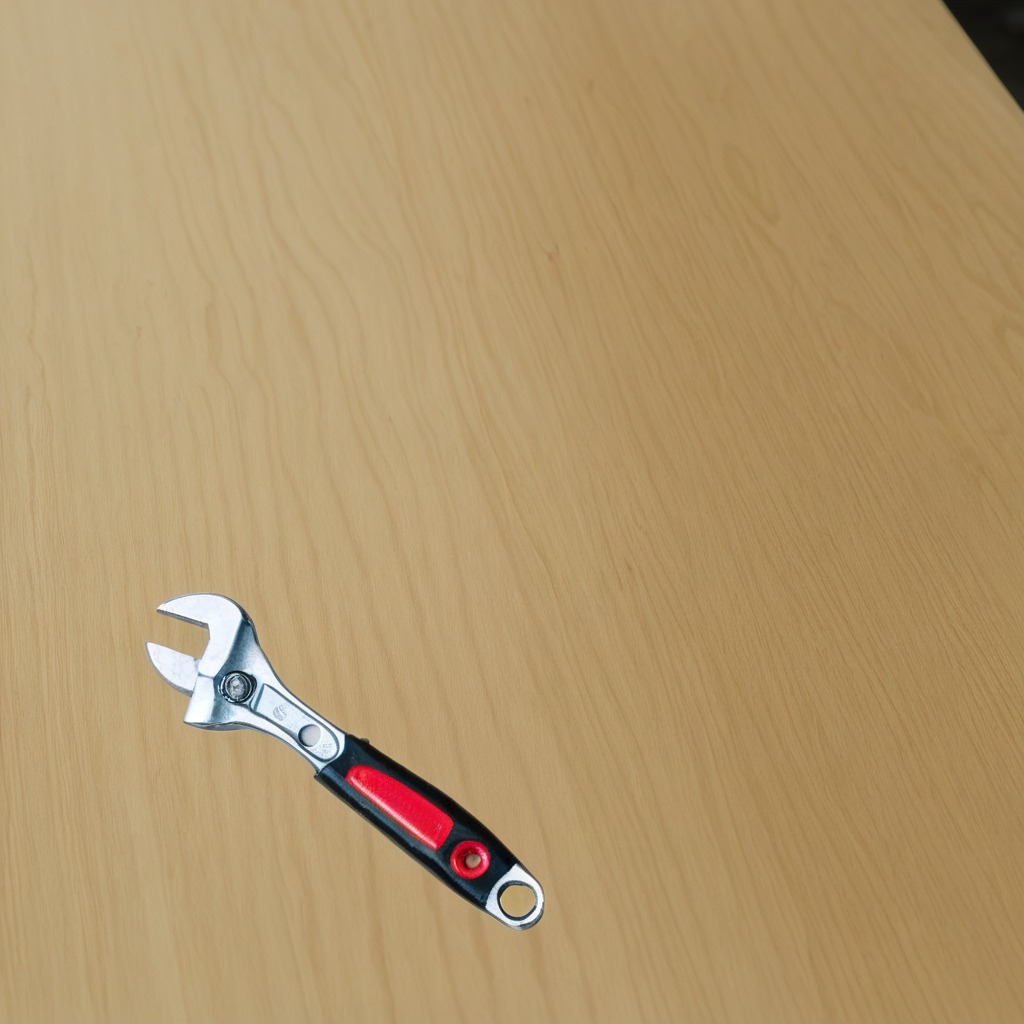
An wrench lies on a plywood surface in a paint workshop lit by afternoon window light.